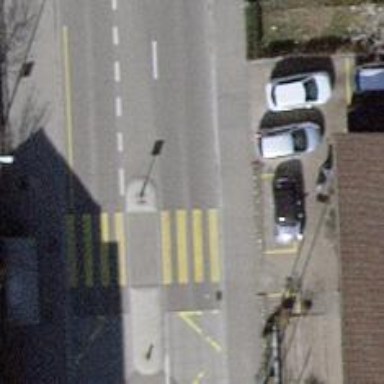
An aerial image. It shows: Uncontrolled zebra crossing with pedestrian island.